Interaction volume radius: 5 \u00c5
Interaction volume height: 10 \u00c5
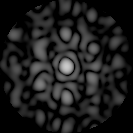
Disorder parameter: 0.722